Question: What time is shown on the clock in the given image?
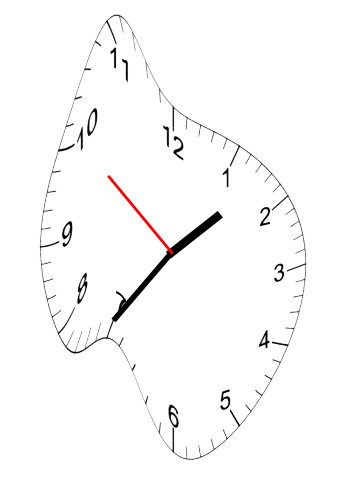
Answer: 01:35:51